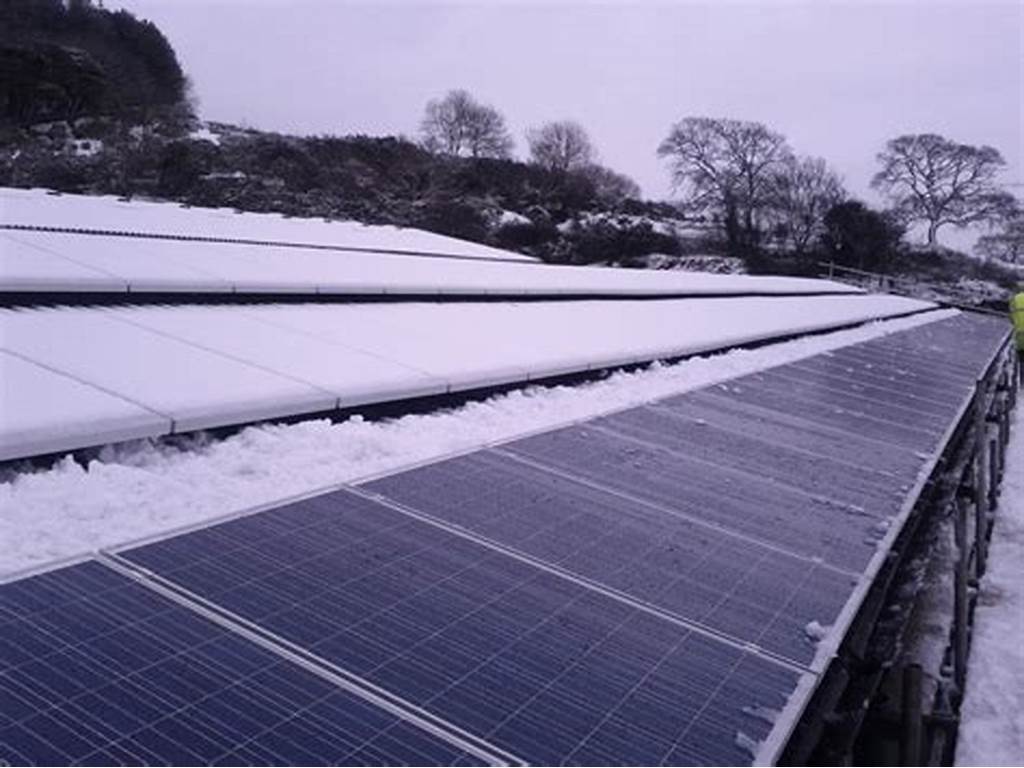
Label: Snow-Covered